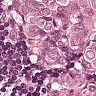
Metastatic tissue present: yes